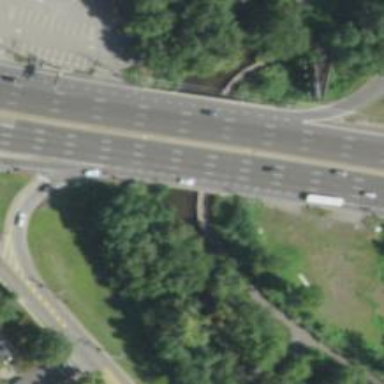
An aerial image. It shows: Trunk link highway.